Question: I have the below graph and I want to add space between legend items. I have tried appending spaces to the string passed to the label with no success. Any ideas? TIA

'code'
'''
$(document).ready(function() {
$.plot($("#NR"), NRLine, {
grid: {
backgroundColor: "#E5E5E5",
hoverable: true
},
xaxis: {
mode: "time",
timeformat: "%m/%d",
minTickSize: [7, "day"],
ticks: datearray
},
legend: {
noColumns: 4,
container: $("#chartLegend")}
}
);
});
'''
'code'
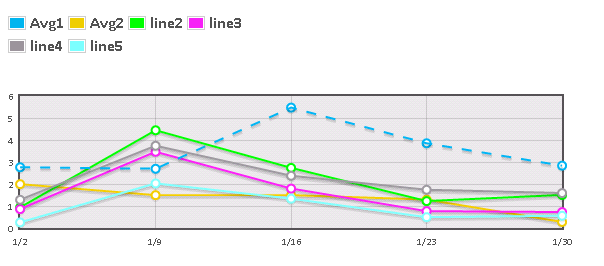
Answer: The legend labels are in containers with the class 'legendLabel', so you just have to define CSS for what you want. Put this in your page '<head>' tag:
'''
<style>
#chartLegend .legendLabel { padding-right:10px; }
</style>
'''
This is what it would look like: <URL>